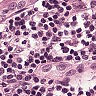
Metastatic tissue present: no